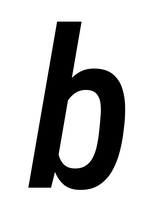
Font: Roboto-Italic_Condensed_Medium_Italic